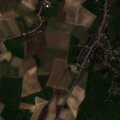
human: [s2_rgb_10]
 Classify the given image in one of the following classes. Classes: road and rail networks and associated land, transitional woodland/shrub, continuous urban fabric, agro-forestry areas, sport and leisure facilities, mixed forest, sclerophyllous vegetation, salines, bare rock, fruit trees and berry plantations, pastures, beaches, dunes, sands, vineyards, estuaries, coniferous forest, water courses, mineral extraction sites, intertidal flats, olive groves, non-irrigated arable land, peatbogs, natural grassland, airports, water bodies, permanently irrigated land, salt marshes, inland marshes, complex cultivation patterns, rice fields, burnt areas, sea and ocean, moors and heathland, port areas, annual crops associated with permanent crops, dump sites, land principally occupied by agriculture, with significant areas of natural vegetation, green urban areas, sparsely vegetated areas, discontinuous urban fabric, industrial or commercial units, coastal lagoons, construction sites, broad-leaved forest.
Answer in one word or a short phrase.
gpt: discontinuous urban fabric, non-irrigated arable land, pastures, complex cultivation patterns